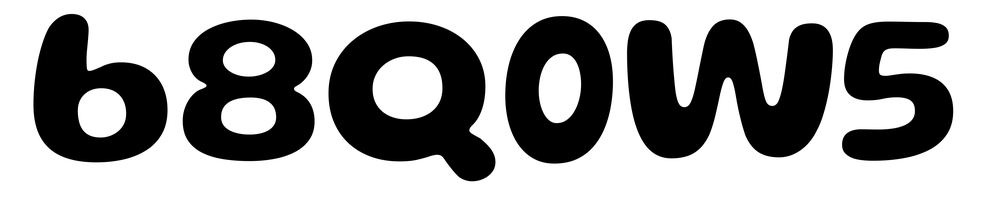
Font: Gluten_SemiBold